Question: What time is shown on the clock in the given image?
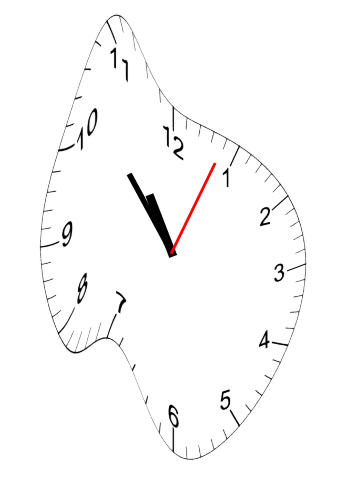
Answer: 10:53:04